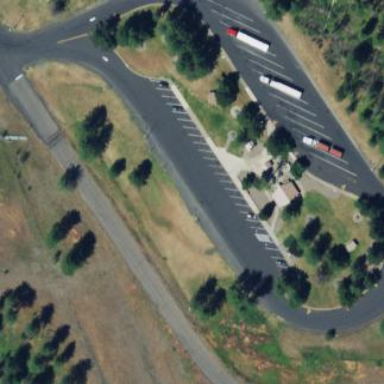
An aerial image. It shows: Rest area on the road.